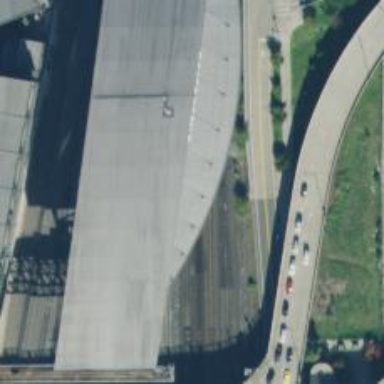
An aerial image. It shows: Covered railway tunnel.